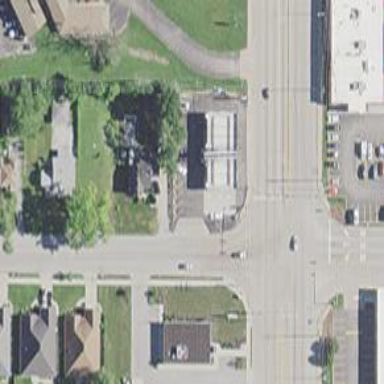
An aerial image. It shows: Convenience shop.